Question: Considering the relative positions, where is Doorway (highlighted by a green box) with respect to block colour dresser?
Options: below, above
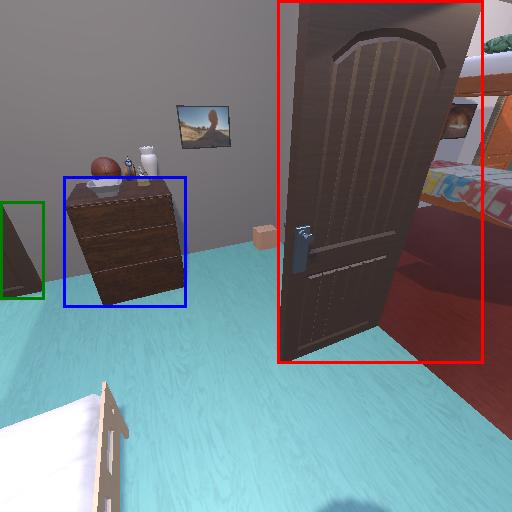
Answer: below